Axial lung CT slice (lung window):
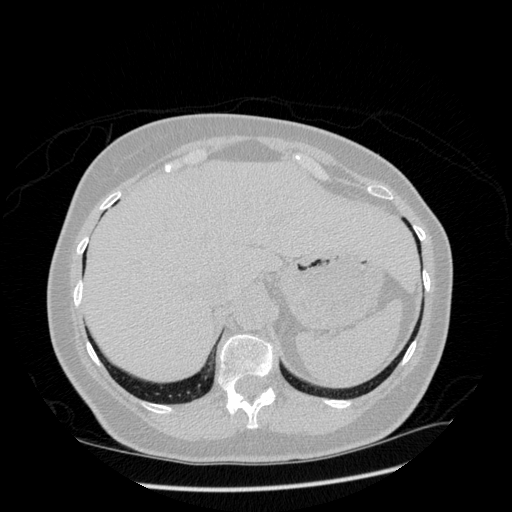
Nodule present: no